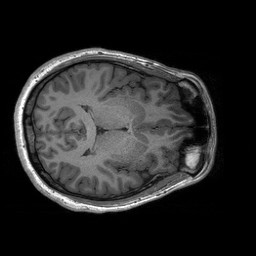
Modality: T1w
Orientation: coronal